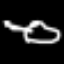
Label: frog